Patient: sex F, age 41
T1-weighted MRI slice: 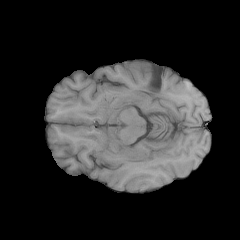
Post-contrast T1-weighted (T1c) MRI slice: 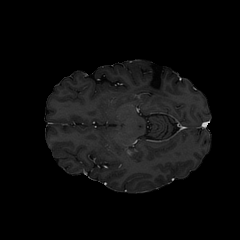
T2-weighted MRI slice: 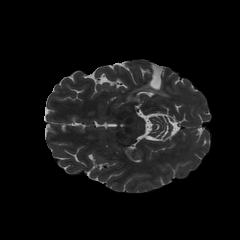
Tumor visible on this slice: no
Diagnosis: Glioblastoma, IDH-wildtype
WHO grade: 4